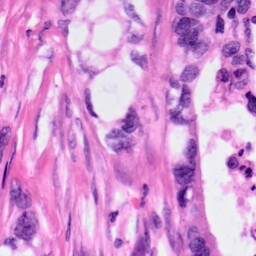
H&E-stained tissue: Pancreatic